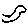
Label: bird